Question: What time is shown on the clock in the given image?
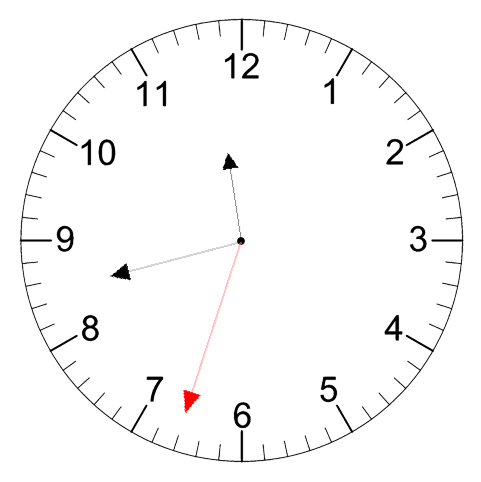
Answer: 11:42:33